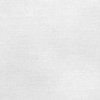
Atmospheric dust classification: dusty